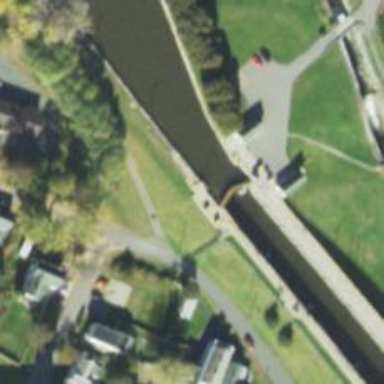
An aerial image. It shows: Footway road with bridge. The trail goes over canal lock walkway.